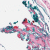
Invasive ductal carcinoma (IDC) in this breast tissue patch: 0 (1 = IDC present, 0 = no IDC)